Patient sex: M
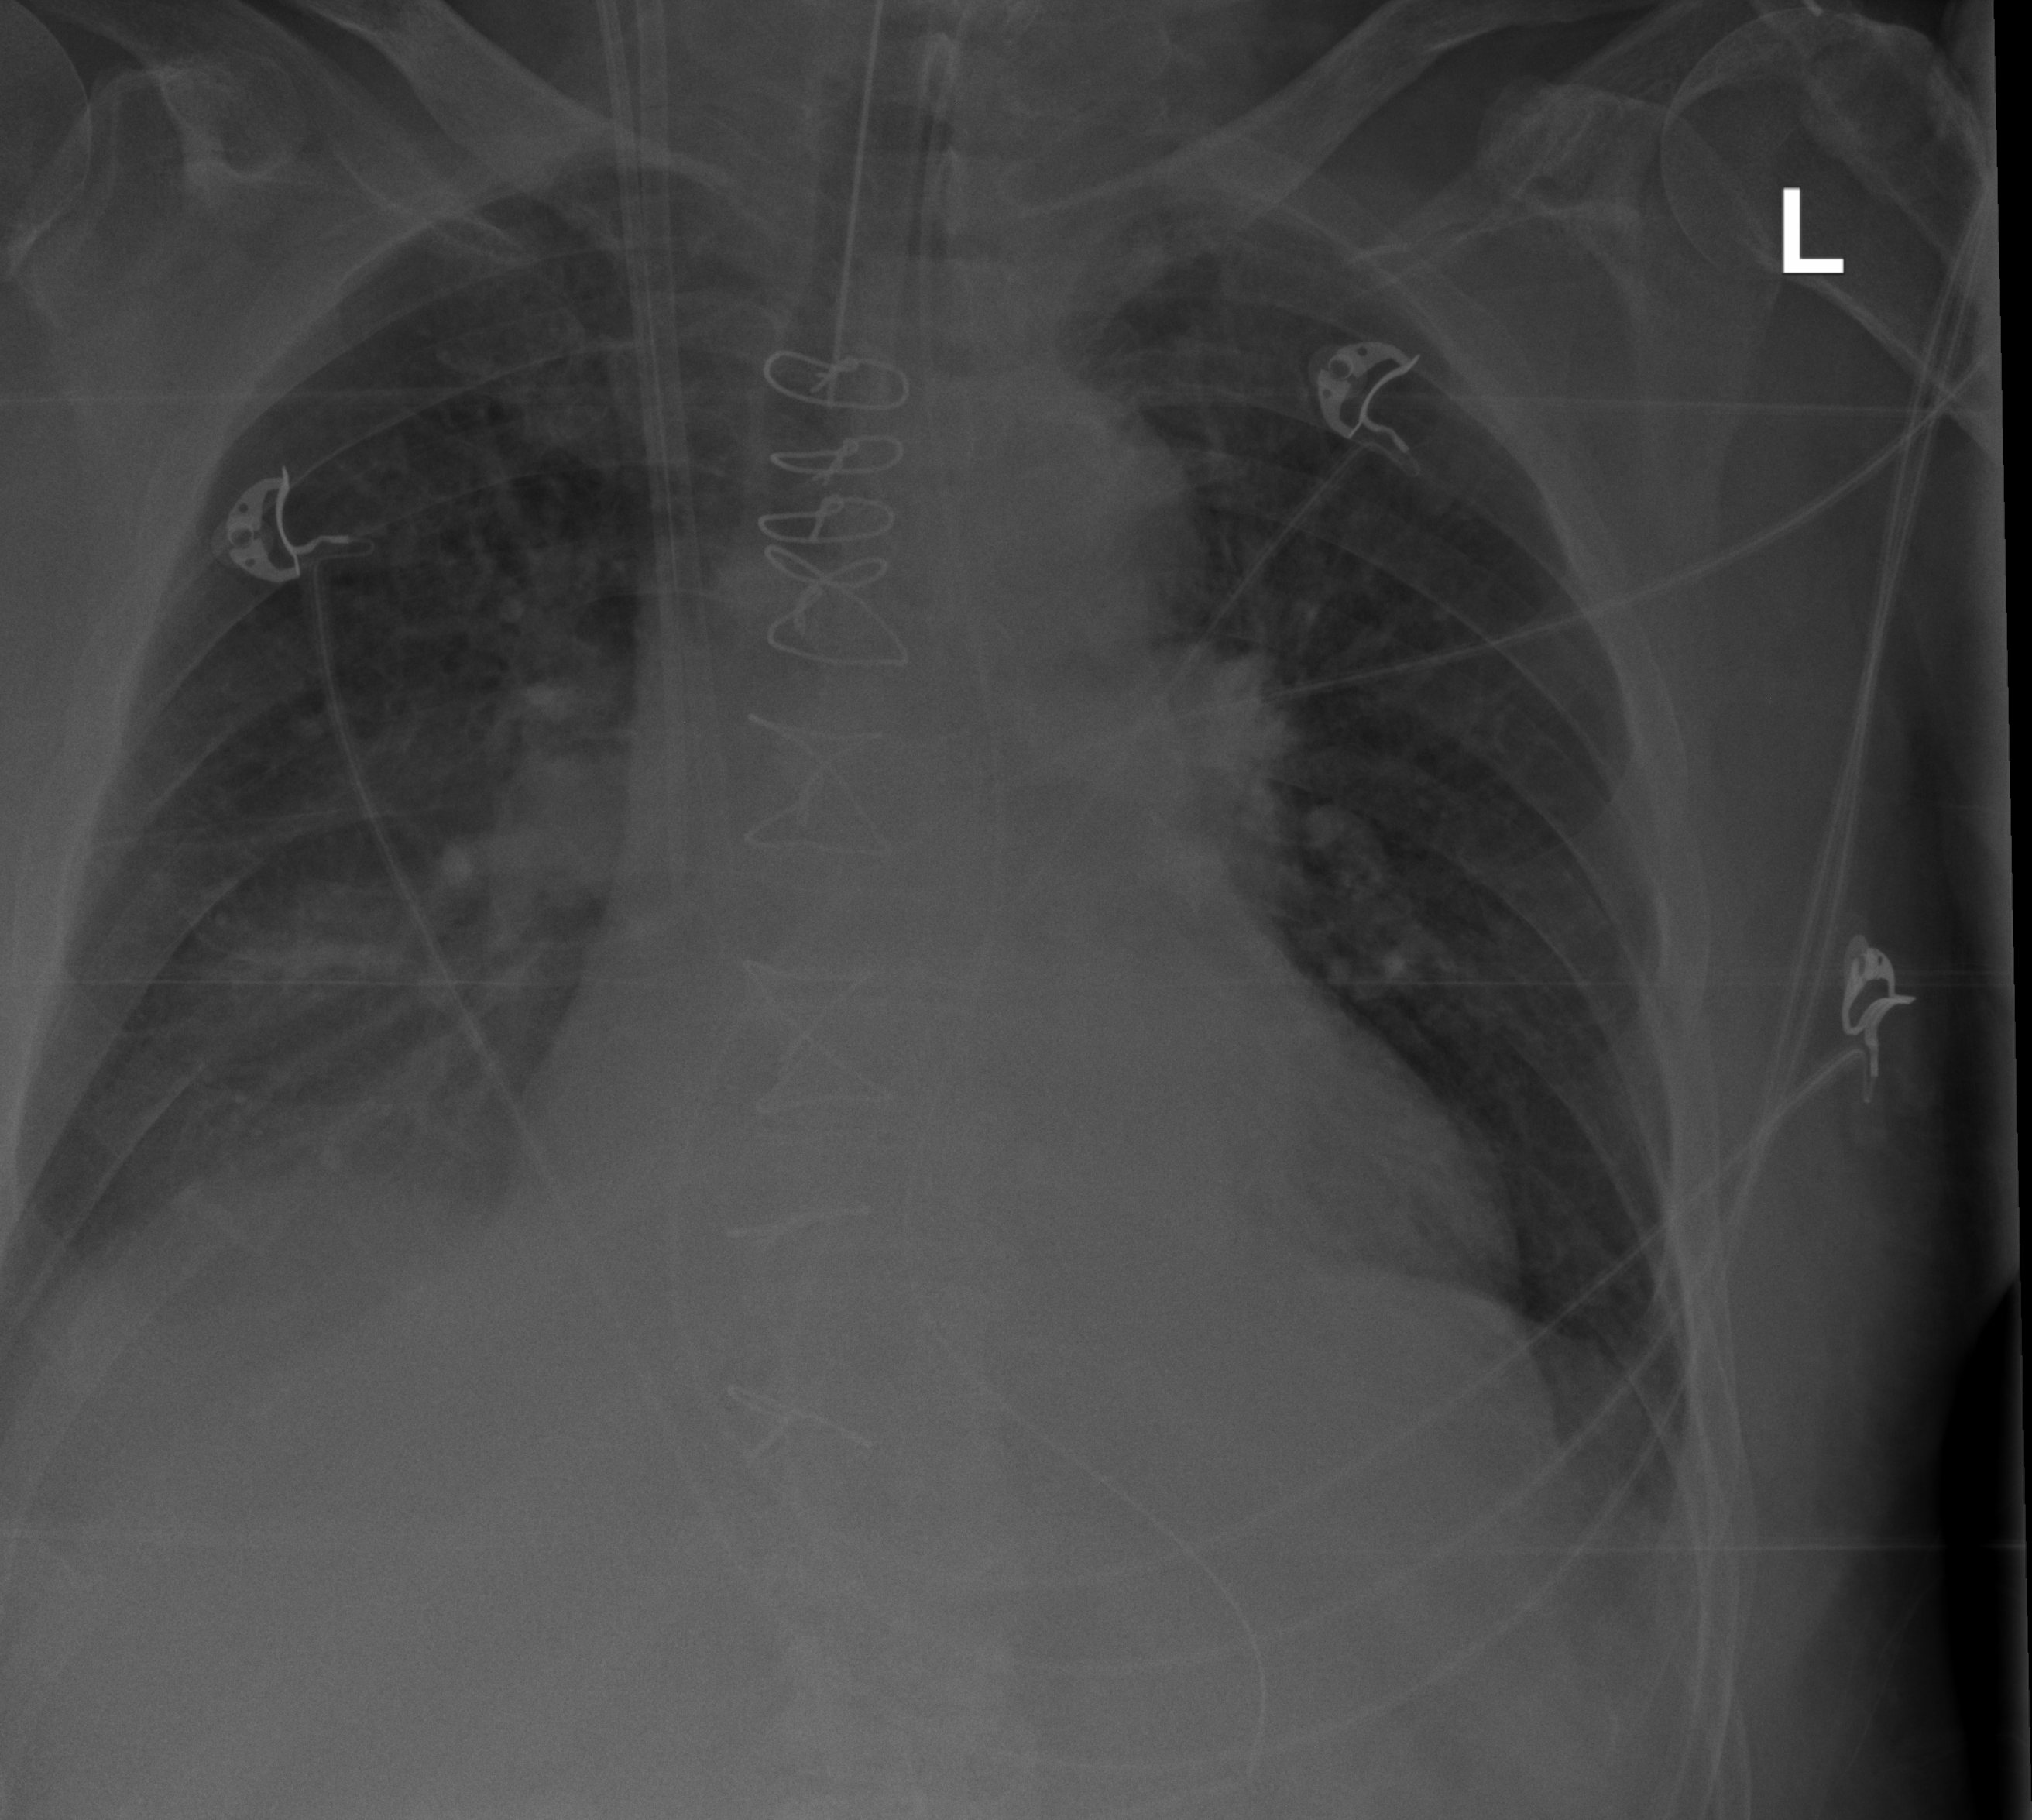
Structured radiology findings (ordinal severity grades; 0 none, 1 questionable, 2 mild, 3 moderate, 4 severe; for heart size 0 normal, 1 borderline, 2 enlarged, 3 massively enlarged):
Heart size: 2
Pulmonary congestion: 2
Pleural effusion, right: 2
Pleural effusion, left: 0
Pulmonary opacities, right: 2
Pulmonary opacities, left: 0
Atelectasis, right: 2
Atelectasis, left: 0